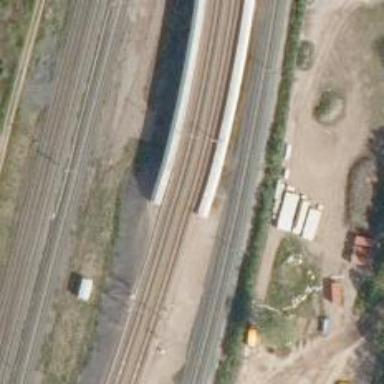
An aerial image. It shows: Railway signal.